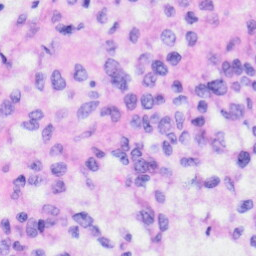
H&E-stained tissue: Liver